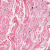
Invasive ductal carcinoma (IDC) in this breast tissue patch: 0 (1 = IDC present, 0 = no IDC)